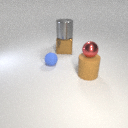
large brown rubber cylinder to the right of small blue rubber sphere